Question: I used the ggplot2 to make a histogram. But the height of columns didn't follow the proportion of values on y-axis. Also the order of the value on y-axis isn't correct.
'''
#This is the code I used.
data1 <- matrix(c("1", "2", "3", "4304", "456", "30"), nrow = 3, ncol = 2, dimnames = list(1:3, c("number_gRNA", "ncell")))
ggplot(data1, aes(number_gRNA, ncell)) + geom_col(width = 0.4, fill="#56B4E9", colour="black") + ggtitle("sgRNA distribution")
'''

I hope the height of columns can follow the proportion with their values. Meanwhile, the values on the y-axis follow increasing order.
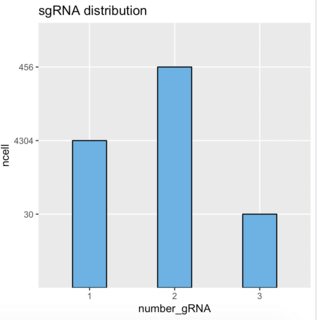
Answer: OK I made 2 simple changes to make it work.
First of all, 'ggplot()' wouldn't take a matrix, so I used 'as_tibble()' to make it work.
But to your question, it's taking 'number_gRNA' as a character, and just assuming it's categorical. So you need 'as.numeric()' to make that happen.
'''
library(tidyverse)
data1 <- matrix(
c("1", "2", "3", "4304", "456", "30"),
nrow = 3,
ncol = 2,
dimnames = list(1:3, c("number_gRNA", "ncell"))
)
data1 %>%
as_tibble() %>%
mutate(ncell = as.numeric(ncell)) %>%
ggplot(aes(number_gRNA, ncell)) +
geom_col(width = 0.4, fill = "#56B4E9", colour = "black") +
ggtitle("sgRNA distribution")
'''